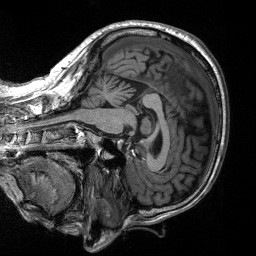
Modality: T1w
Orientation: sagittal
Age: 59
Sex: male
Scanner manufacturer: siemens
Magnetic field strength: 3 T
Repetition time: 2.53 s
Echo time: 0.00219 s